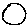
Label: moon